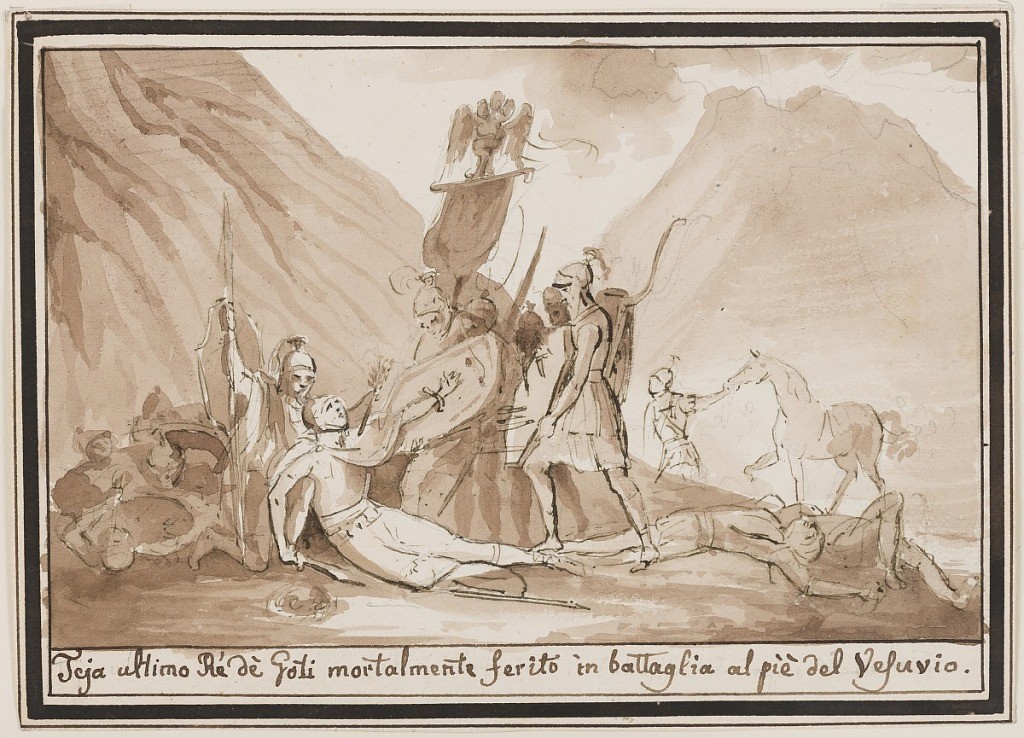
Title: The death of King Teja
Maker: Pietro Narducci, Italian, active 1809 - 1841
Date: ca. 1825–50
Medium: Pencil, pen, ink, brush, brown watercolor on paper
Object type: Drawing
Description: Horizontal rectangle. The king lying upon the ground, supported by a soldier, raises his left artm with the shield. Corpses and soldiers are around him, one carrying a legionary eagle. Mountains, at right Vesuvius as a background. Frame, caption as -2358: "Teja ultimo Rè dè Goti mortalmente ferito in battaglia al piè de Vesuvio."